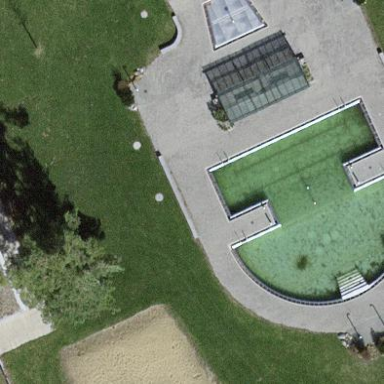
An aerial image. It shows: Swimming pool located in leisure land.